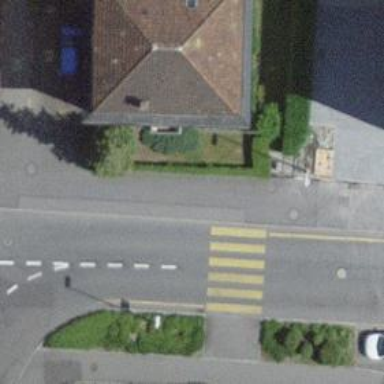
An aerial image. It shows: Kerb barrier.